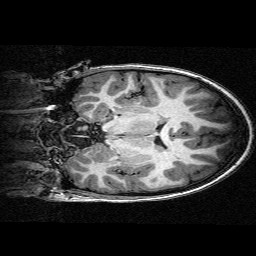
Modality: T1w
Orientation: coronal
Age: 10
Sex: female
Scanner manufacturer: siemens
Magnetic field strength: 3 T
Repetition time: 2.3 s
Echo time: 0.00336 s